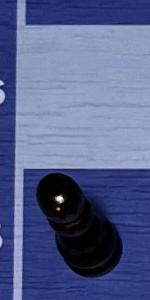
Label: Pawn_Black